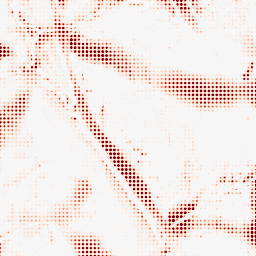
Category: morphological
Decomposition family: morphological_ellipse
Decomposition parameters: operation: opening
width: 50
height: 50
Upsampling method: sinc_hamming
Upsampling parameters: scale: 8
kernel_size: 4
Upsampling scale: 8